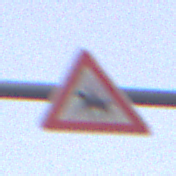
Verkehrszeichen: ReiterRechts
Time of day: MorningAfternoon
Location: Outdoor (Urban)
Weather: PartlyCloudy
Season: NotSpecified
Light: Natural